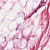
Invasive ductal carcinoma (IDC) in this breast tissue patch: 0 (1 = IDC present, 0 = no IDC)